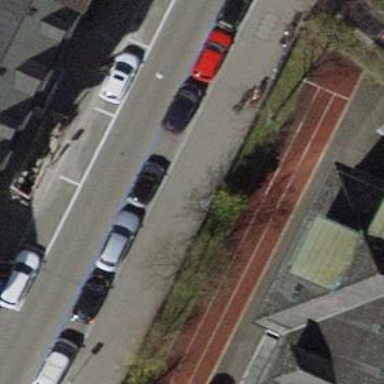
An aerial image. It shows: Parking lane for vehicles.